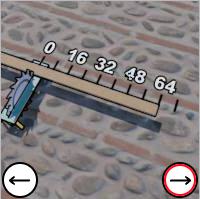
Task: length
Answer: 64
First scale value: 16.0